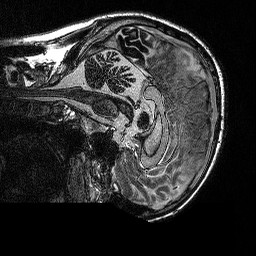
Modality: MP2RAGE
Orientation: sagittal
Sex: male
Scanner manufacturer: siemens
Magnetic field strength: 3 T
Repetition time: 5 s
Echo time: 0.00292 s